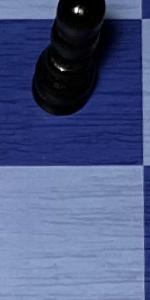
Label: Empty